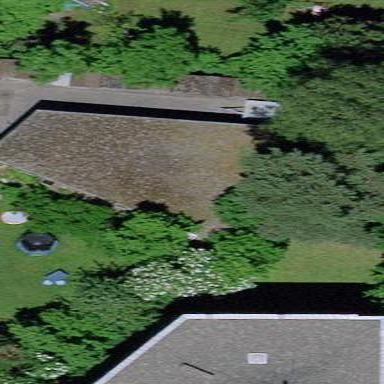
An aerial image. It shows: Group of garages.